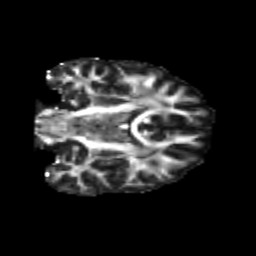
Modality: FA
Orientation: coronal
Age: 29
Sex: male
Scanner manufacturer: siemens
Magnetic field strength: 3 T
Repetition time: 1.8 s
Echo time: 0.07 s